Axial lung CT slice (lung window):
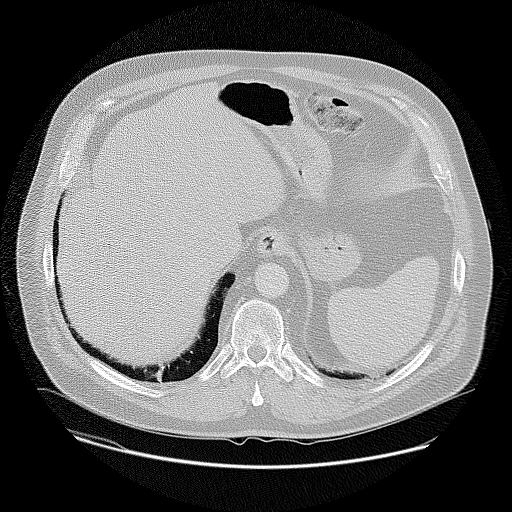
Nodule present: no